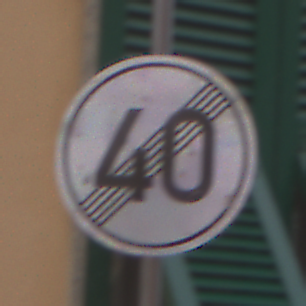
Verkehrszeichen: EndeGeschwindigkeit40
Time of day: Midday
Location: Outdoor (Urban)
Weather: Overcast
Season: NotSpecified
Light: Natural